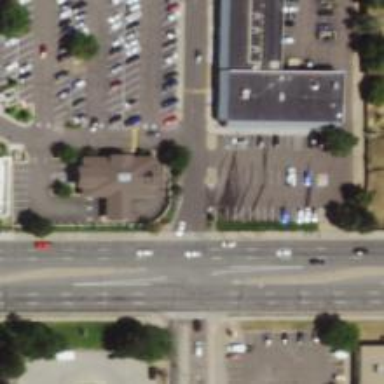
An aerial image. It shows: Parking space.